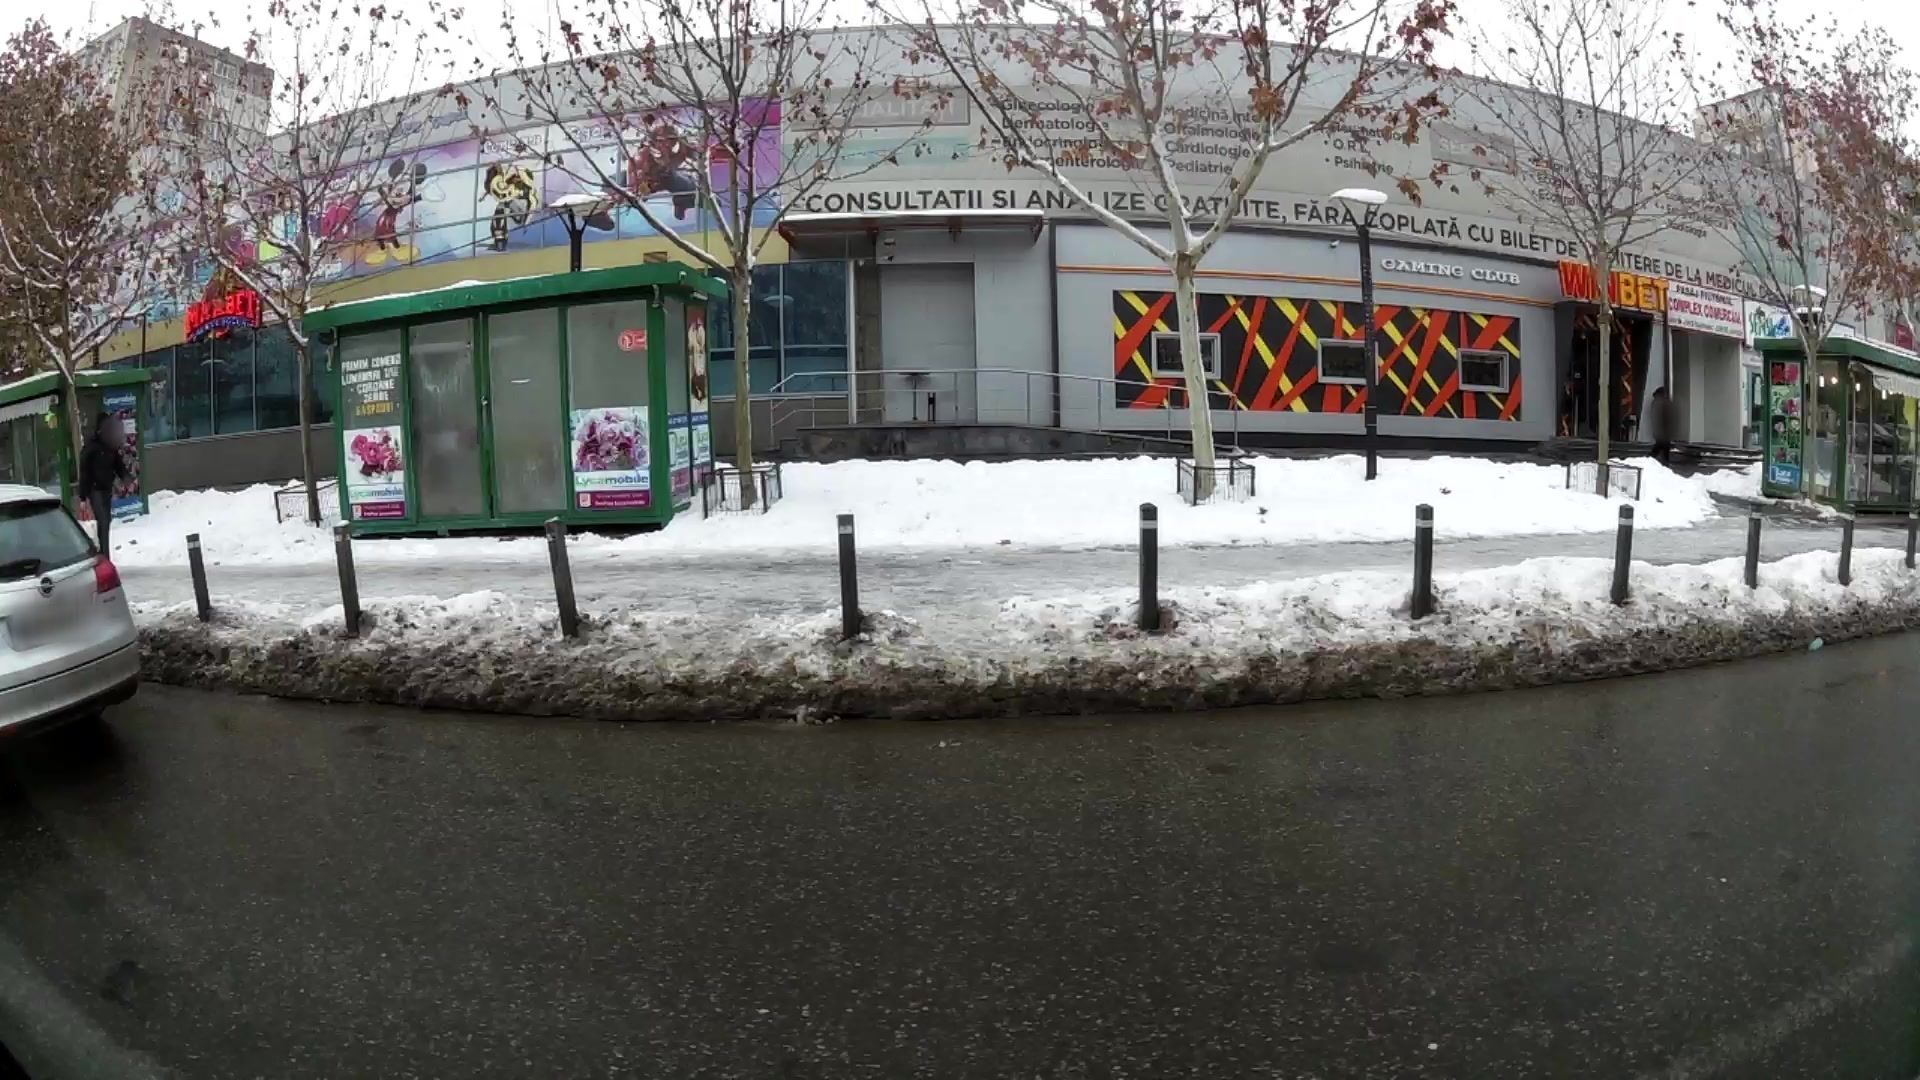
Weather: snowy
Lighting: day
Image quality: slightly poor
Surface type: driving surface
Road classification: footway
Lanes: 2
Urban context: urban centre
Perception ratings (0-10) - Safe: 7.27, Lively: 7.48, Beautiful: 6.11, Boring: 2.03, Depressing: 8.19, Wealthy: 5.56